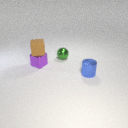
small green metal sphere behind small purple metal cube